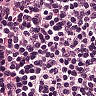
Metastatic tissue present: no